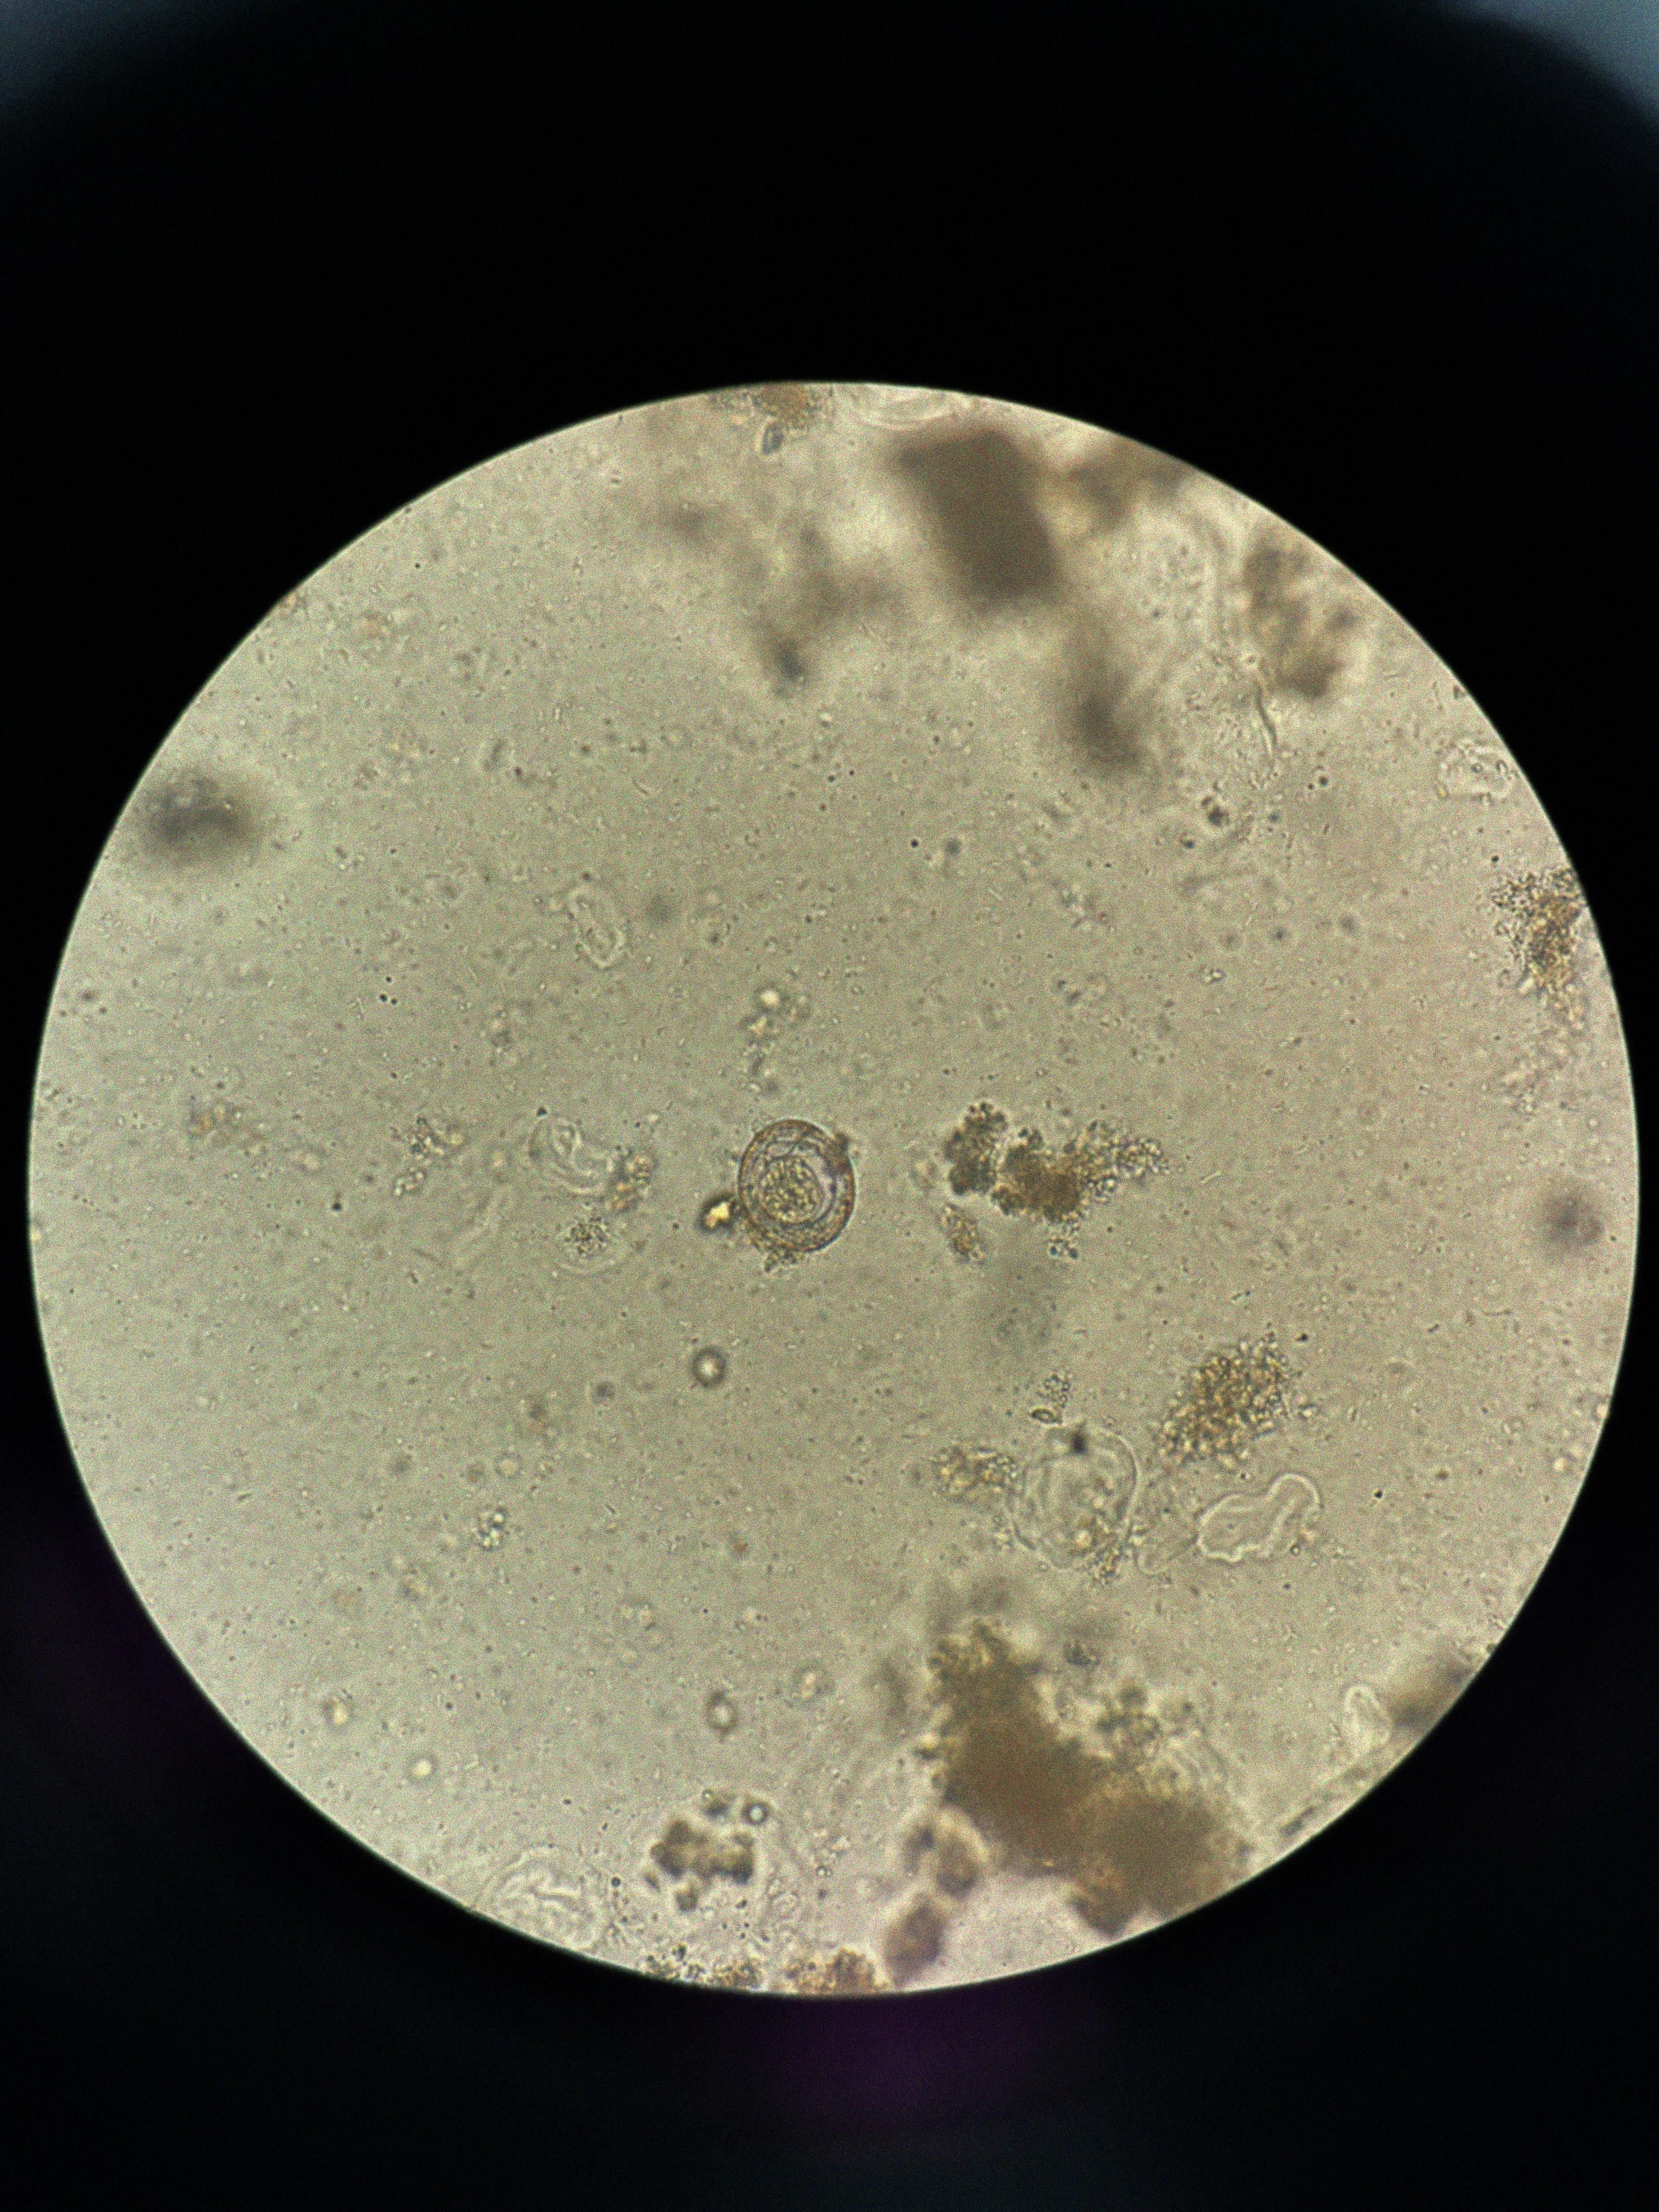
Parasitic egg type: Hymenolepis nana